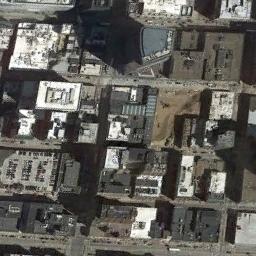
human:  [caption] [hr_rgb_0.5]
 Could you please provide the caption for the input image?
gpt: The commercial area is consist of many buildings .

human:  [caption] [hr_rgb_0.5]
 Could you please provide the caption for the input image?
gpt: There is a row of trees at the top .

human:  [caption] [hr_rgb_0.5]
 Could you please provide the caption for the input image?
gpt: A dense commercial area has lots of buildings arranged neatly and a parking lot is also in the commercial area .

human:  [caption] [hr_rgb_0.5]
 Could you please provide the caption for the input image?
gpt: There are many dense tall buildings and several roads and many trees in a business district .

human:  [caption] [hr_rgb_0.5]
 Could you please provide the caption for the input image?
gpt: There are some white buildings on a commercial area .